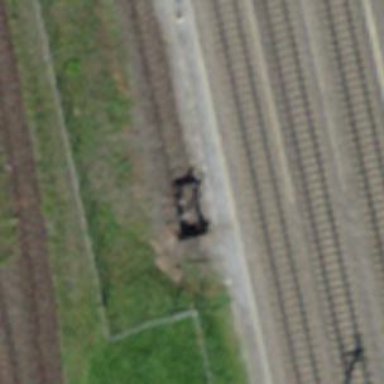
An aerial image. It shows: Railway buffer stop.